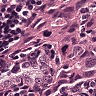
Metastatic tissue present: yes